Question: Currently the points are being joined in the order they are entered into the graph. Is there a way to order from left to right from the x co-ordinate?
'''
plt.errorbar(xvals, yvals, yerr=errors, linestyle='-', color='orange')
'''

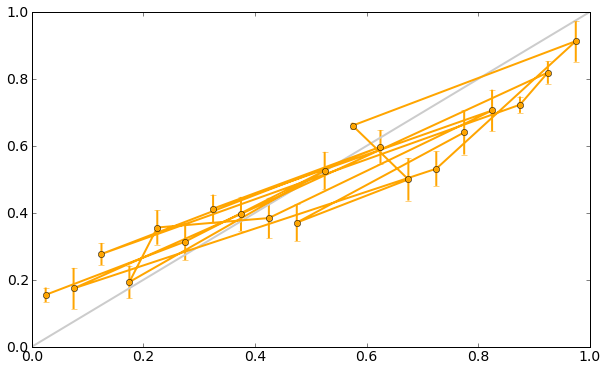
Answer: Since you have matplotlib you have numpy installed, and you can use numpy to sort .
'''
import numpy as np
import matplotlib.pyplot as plt
x = np.arange(0, 8, .1)
np.random.shuffle(x)
y = np.sin(x)
sx = np.argsort(x) # find the order for sorting x
x2 = x[sx] # apply this to x
y2 = y[sx] # apply this to y
plt.plot(x, y, 'y')
plt.plot(x2, y2, 'r', linewidth=4)
plt.show()
'''